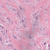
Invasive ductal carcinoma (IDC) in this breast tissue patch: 1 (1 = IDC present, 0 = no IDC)